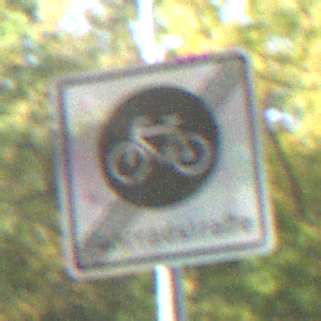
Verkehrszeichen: EndeFahrradstrasse
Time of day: MorningAfternoon
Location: Outdoor (Suburban)
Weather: Clear
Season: NotSpecified
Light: Natural